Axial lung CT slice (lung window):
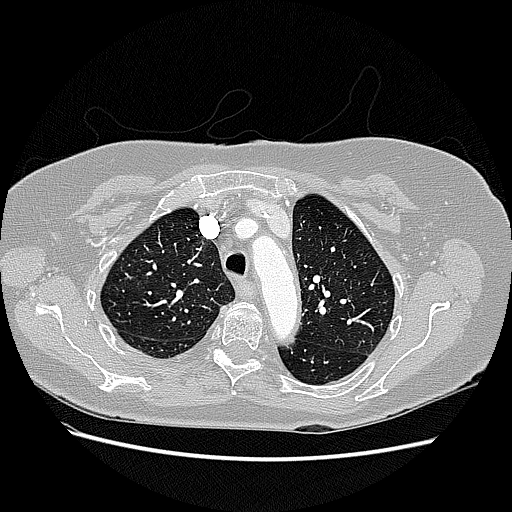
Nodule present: no